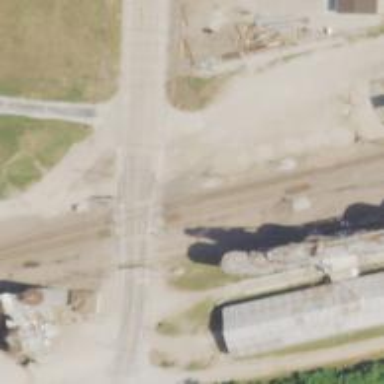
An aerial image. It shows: Level crossing along the railway.